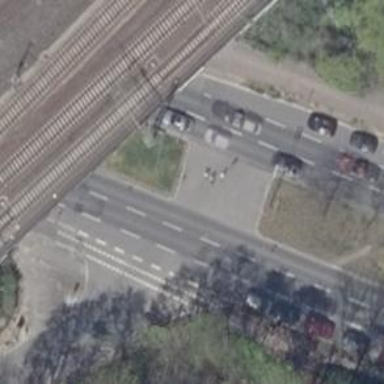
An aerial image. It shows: Asphalt road with primary highway designation. There is cycle track on the right side.